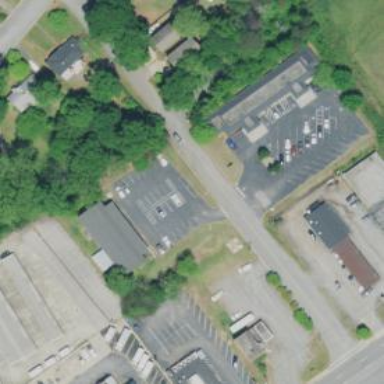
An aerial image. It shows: Parking area with asphalt surface.